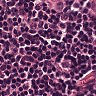
Metastatic tissue present: yes